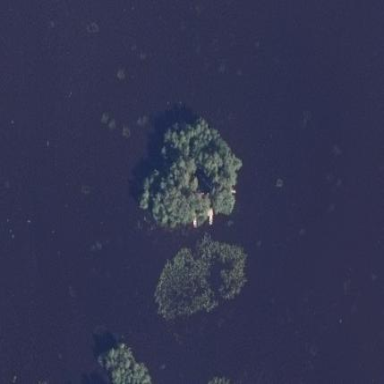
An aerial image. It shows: Islet.